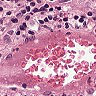
Metastatic tissue present: yes